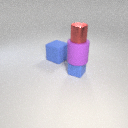
large purple rubber cylinder above small blue rubber cube